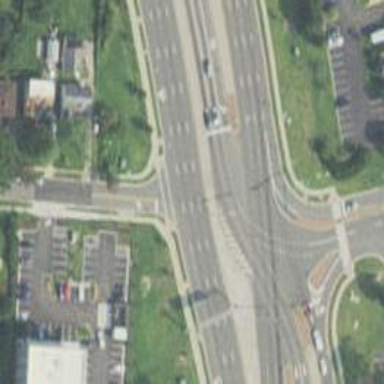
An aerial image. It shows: Primary link highway with asphalt surface.